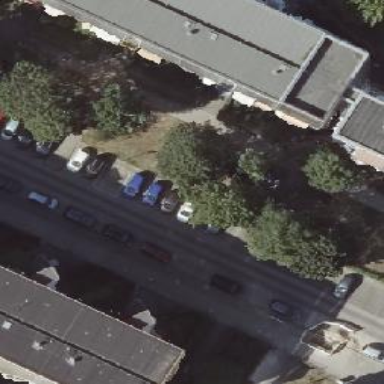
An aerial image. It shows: Street-side parking area with concrete surface.